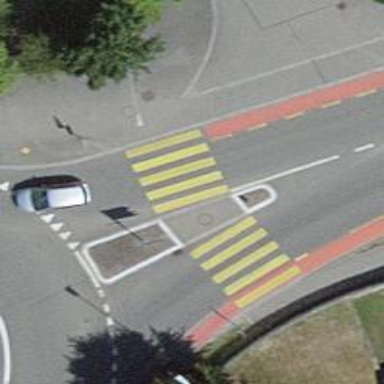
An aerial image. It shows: Uncontrolled zebra crossing with central island. The crossing is marked with zebra stripes.